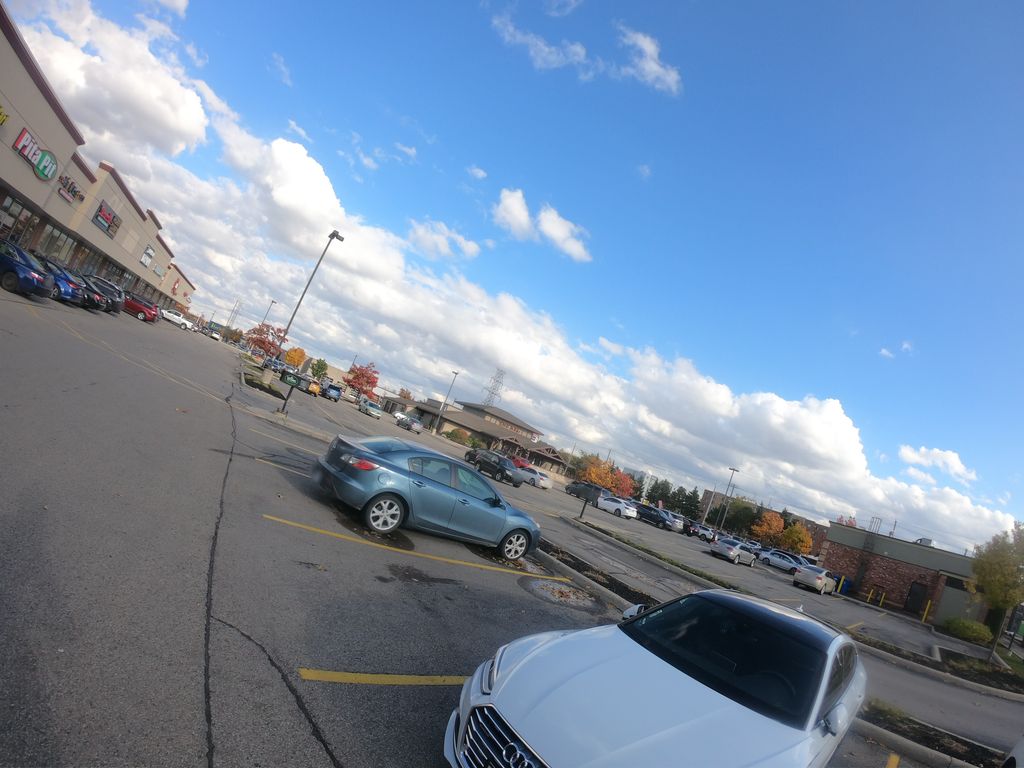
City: kitchener-waterloo